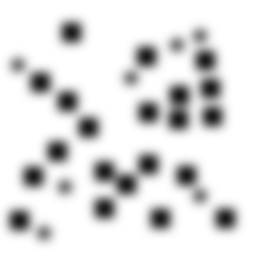
Squares: 21
Triangles: 0
Stars: 7
Total shapes: 28